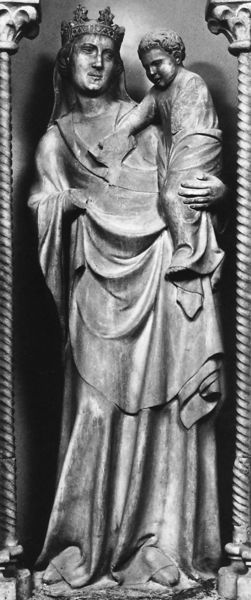
Titel: Grabmal für Simone Saltarelli
Künstler: Nino d’Andrea Pisano
Standort: Pisa, S. Caterina (EU - I - Toskana)
Schlagwörter: gotik, skulptur, madonna